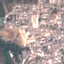
Land use / land cover class: Residential